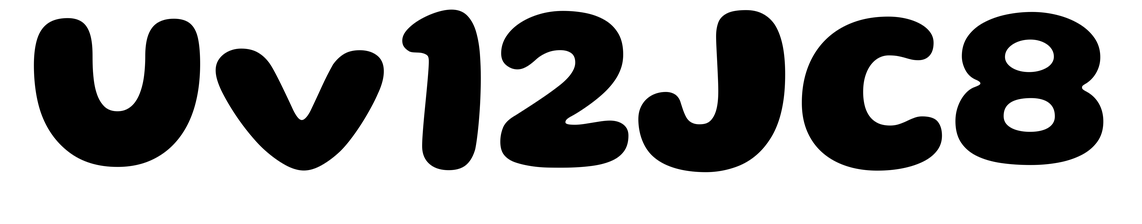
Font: Gluten_Bold